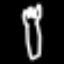
Label: fork